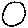
Label: circle